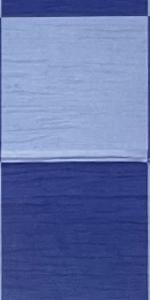
Label: Empty